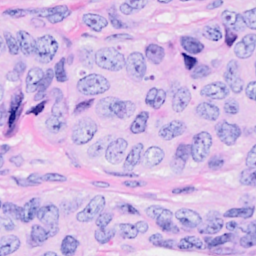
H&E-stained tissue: Breast